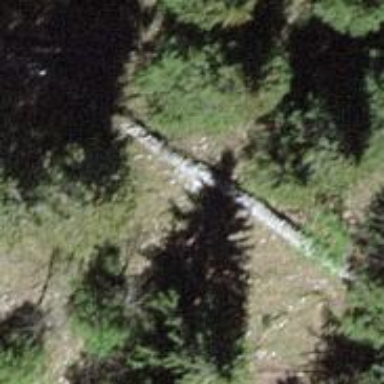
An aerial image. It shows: Wall made of dry stone.